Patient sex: M
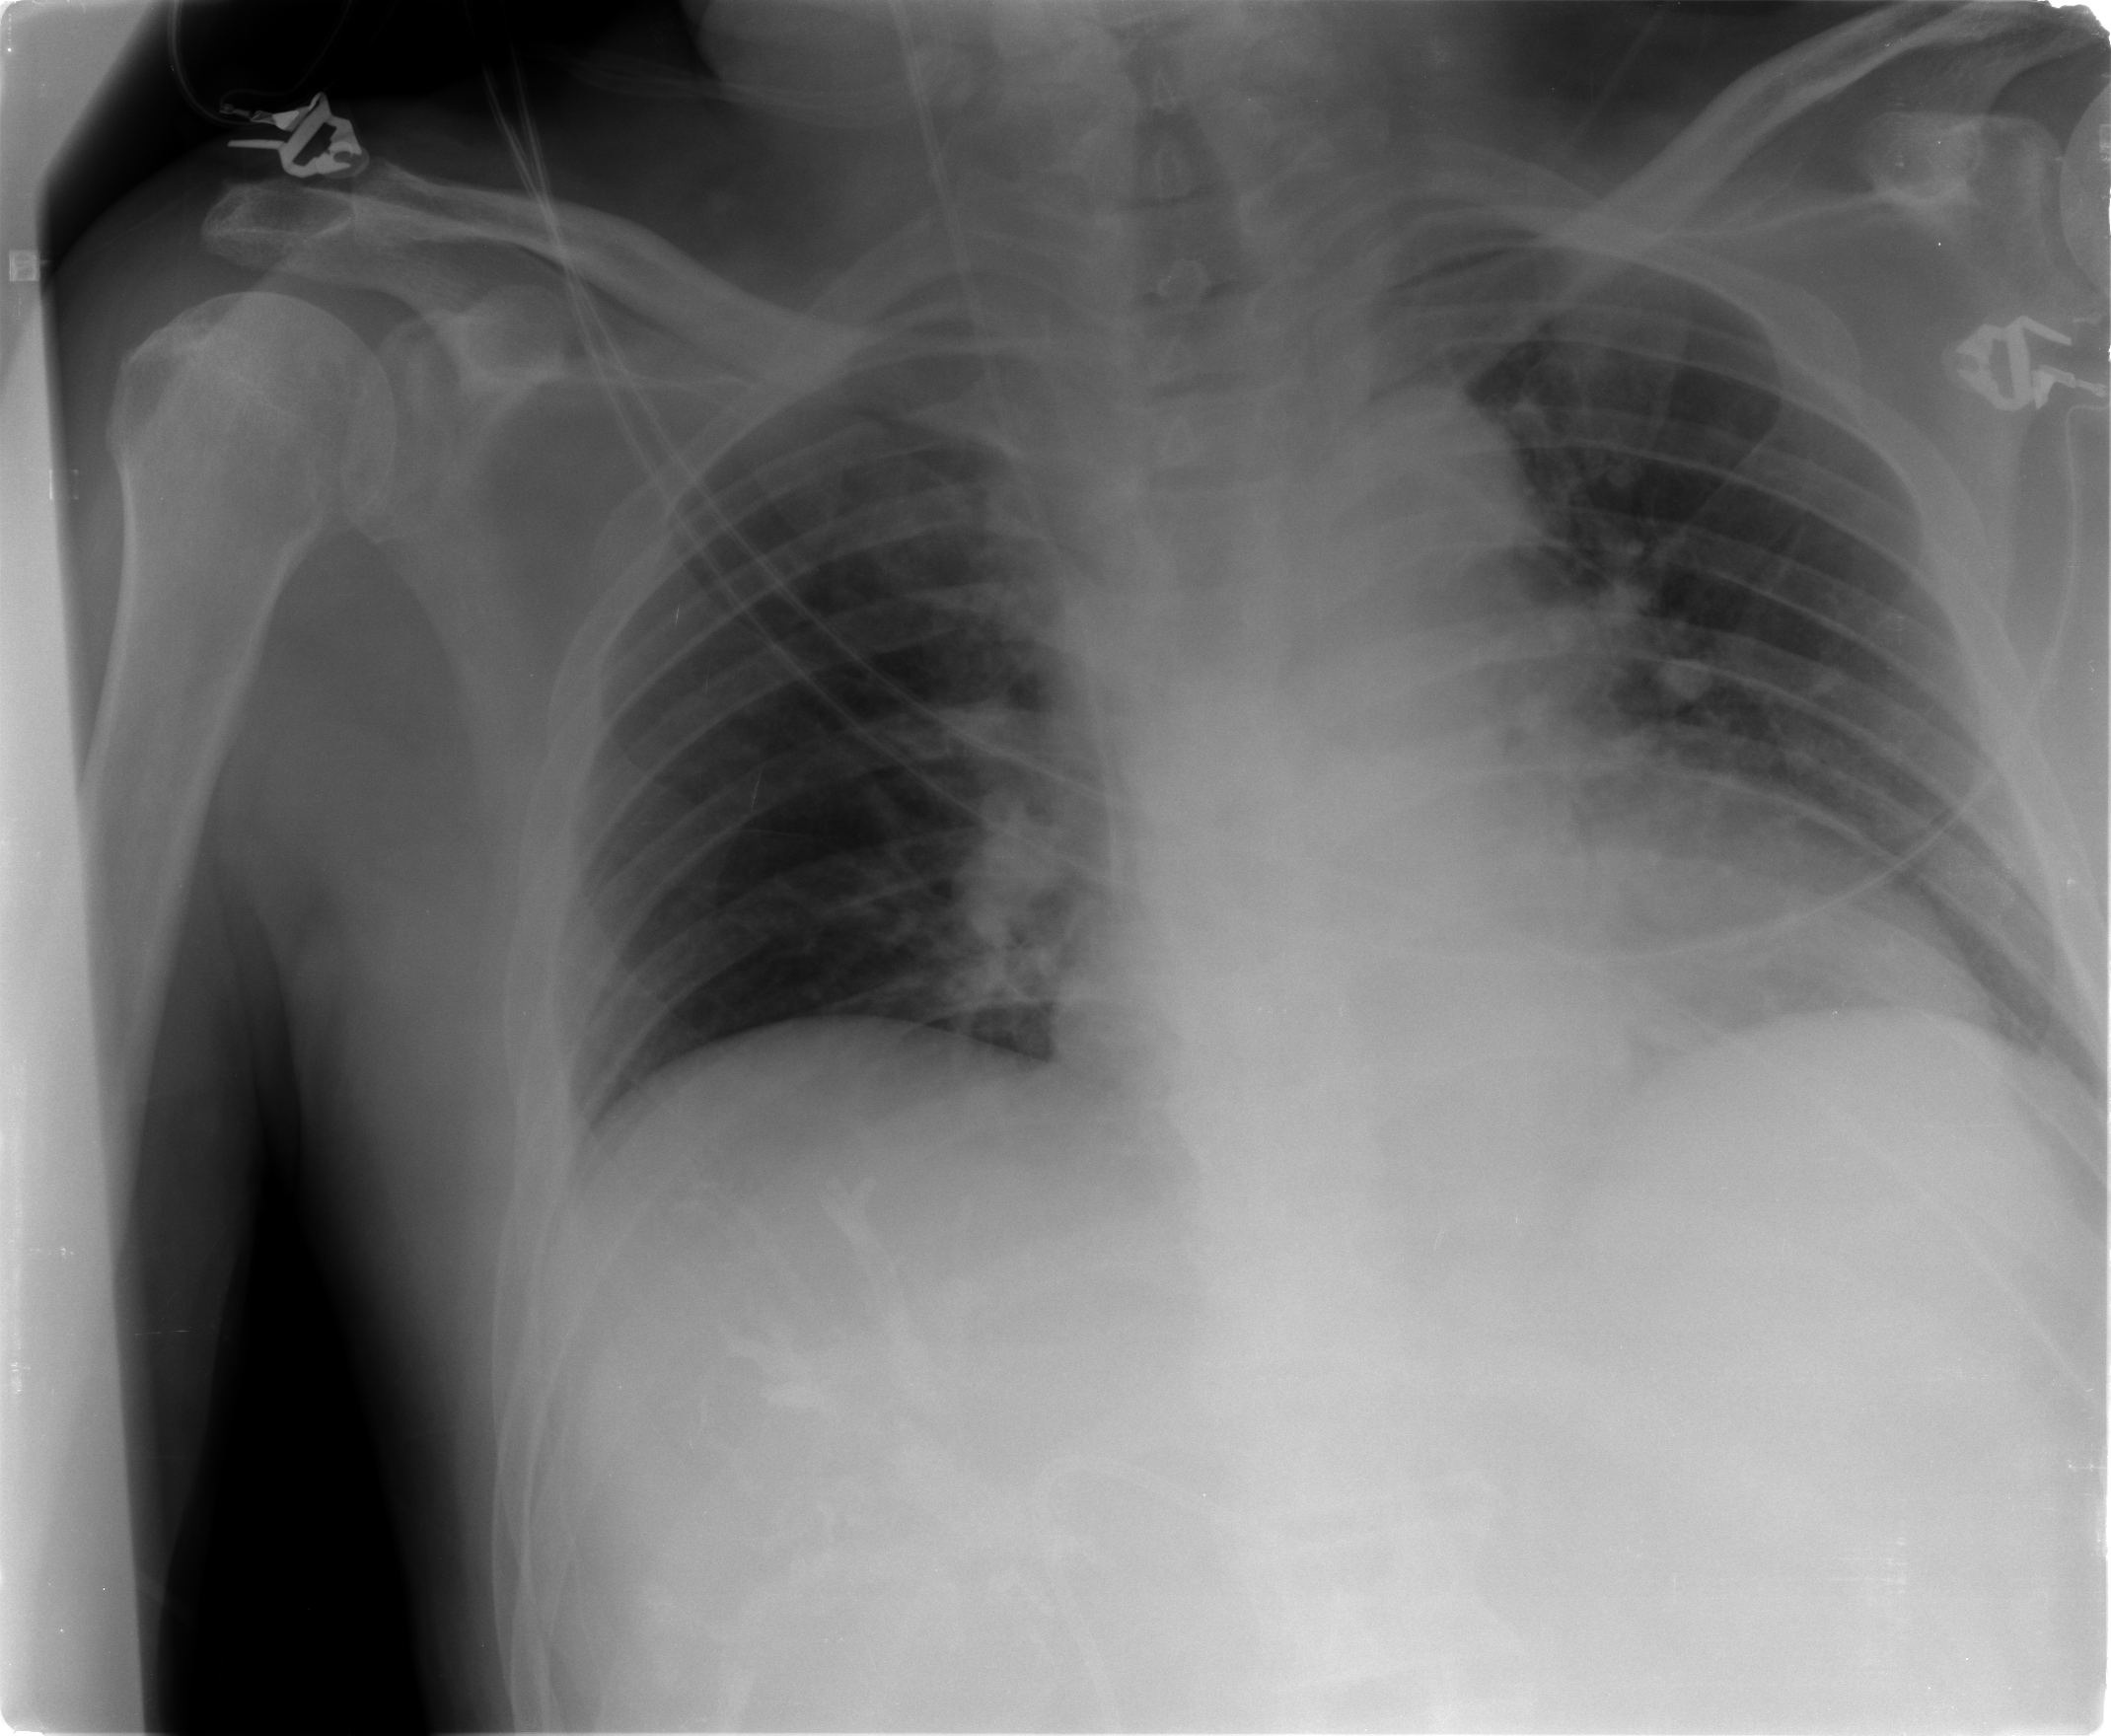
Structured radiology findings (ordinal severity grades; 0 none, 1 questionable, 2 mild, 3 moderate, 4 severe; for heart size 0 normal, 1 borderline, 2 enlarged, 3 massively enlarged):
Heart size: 2
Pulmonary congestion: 2
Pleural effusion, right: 0
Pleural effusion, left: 0
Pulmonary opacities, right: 0
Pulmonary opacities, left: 0
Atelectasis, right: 0
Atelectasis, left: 0